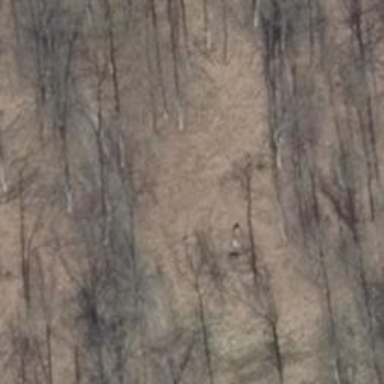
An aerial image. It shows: Hunting stand.